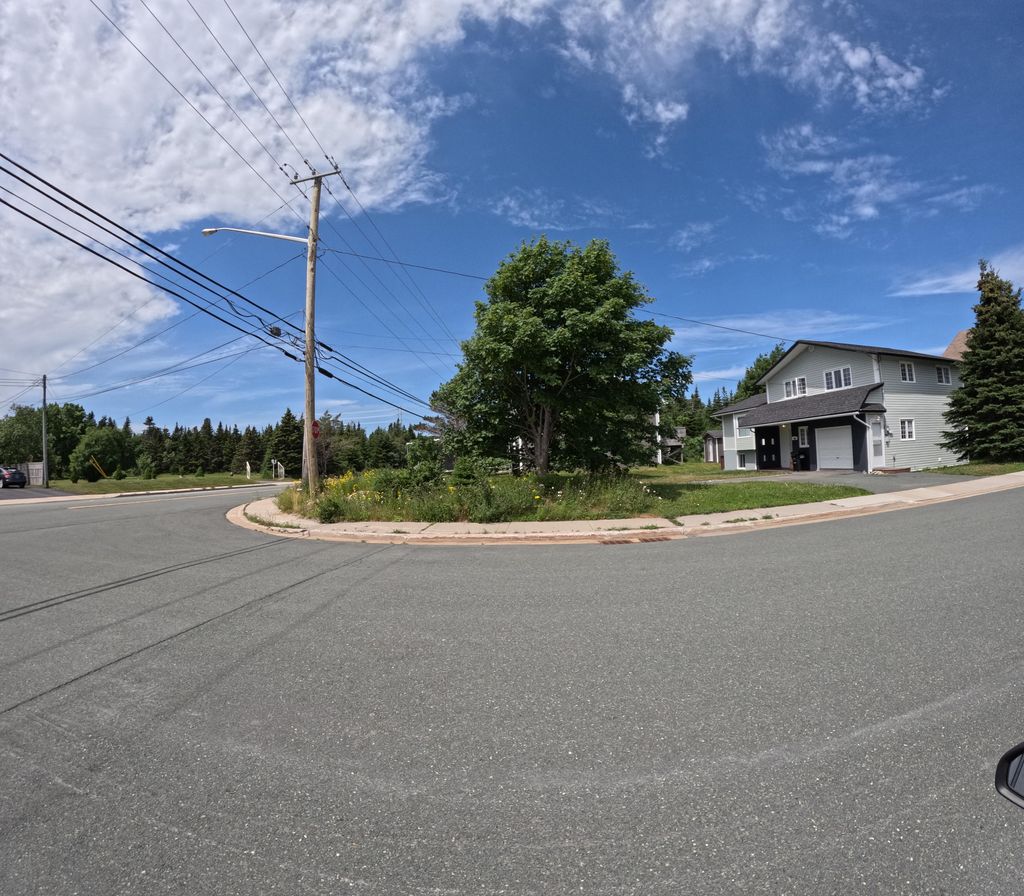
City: st_johns